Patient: sex M, age 70
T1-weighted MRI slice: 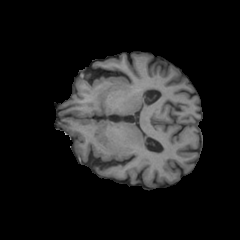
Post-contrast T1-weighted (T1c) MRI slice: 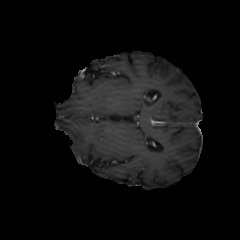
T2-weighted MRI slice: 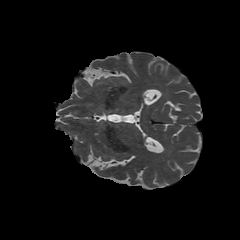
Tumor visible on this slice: no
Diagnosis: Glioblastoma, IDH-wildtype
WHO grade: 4